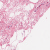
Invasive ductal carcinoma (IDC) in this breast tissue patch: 0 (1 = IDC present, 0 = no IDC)